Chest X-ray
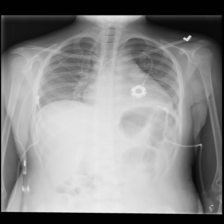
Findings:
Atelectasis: negative
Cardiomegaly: negative
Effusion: negative
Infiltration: negative
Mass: negative
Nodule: negative
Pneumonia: negative
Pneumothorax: positive
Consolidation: positive
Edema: negative
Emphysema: negative
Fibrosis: negative
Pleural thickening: negative
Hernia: negative